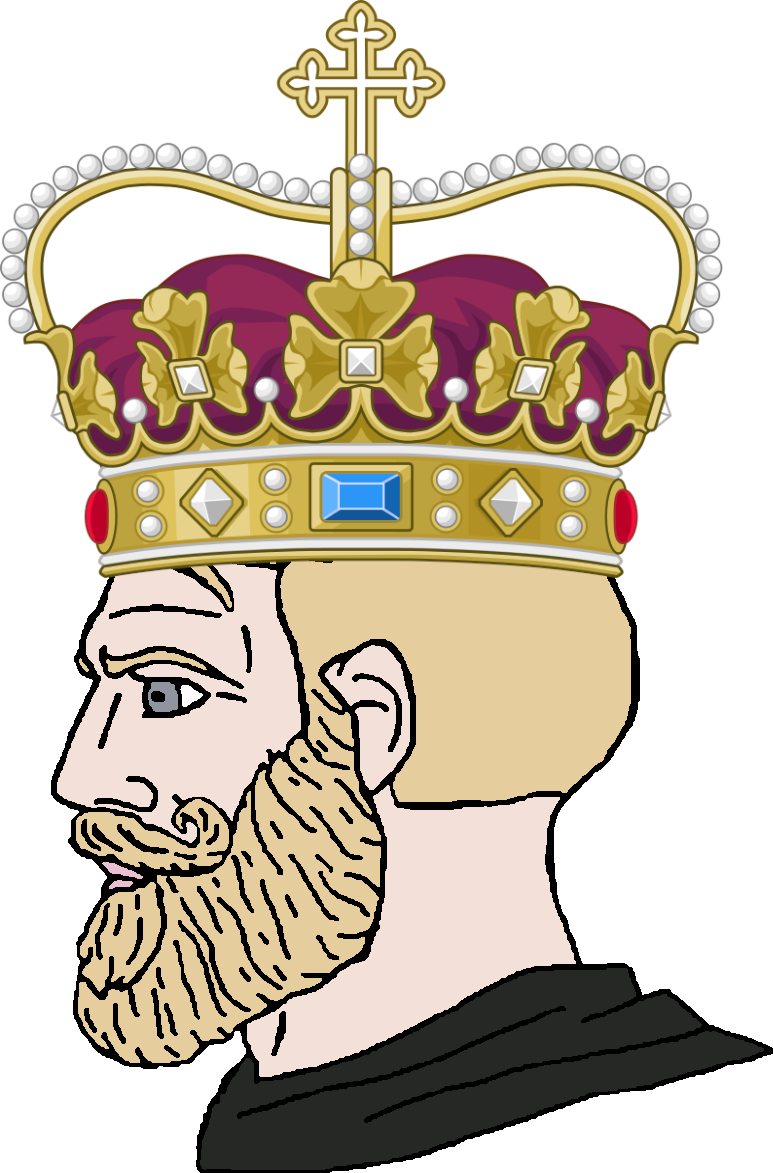
Label: 4_Yes_Chad